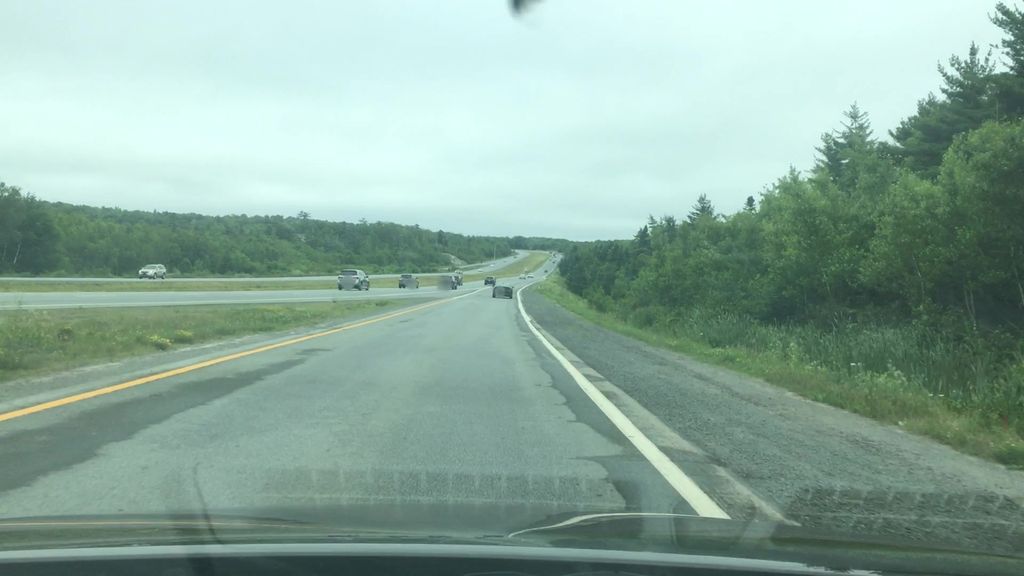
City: halifax